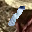
Label: 1